Field crop: tomato
Growth stage: 1
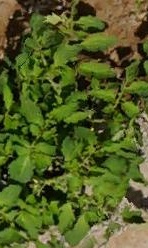
Species: tomato